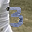
Label: 3